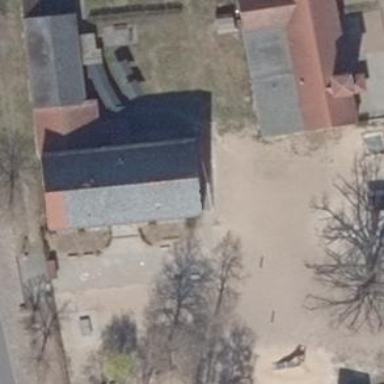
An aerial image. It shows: Kindergarten building.